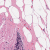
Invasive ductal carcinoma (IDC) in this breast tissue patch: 0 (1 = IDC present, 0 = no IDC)